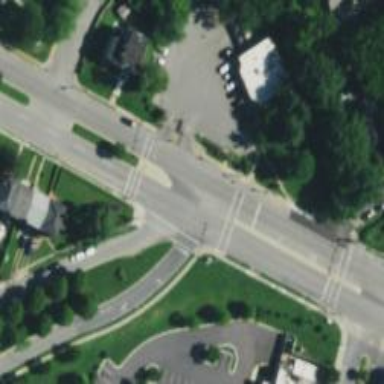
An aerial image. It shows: Asphalt footway with marked crossing lines.